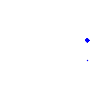
Particle: kaon